Aerial crown-view tile of a tropical tree (Barro Colorado Island, Panama), acquired 20241014:
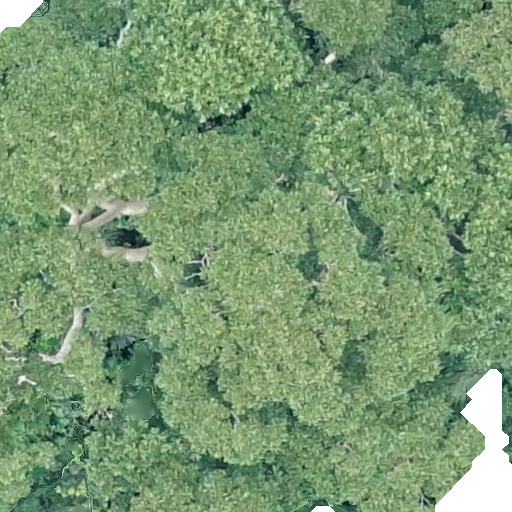
Species: Dipteryx oleifera
GBIF accepted scientific name: Dipteryx oleifera
Crown area: 767.434 m²